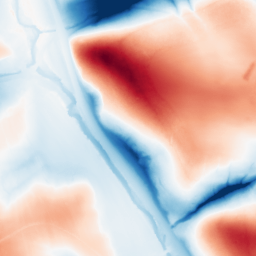
Category: classical
Decomposition family: gaussian_anisotropic
Decomposition parameters: sigma_x: 10
sigma_y: 50
Upsampling method: bspline
Upsampling parameters: scale: 2
Upsampling scale: 2